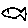
Label: fish